Field crop: maize
Growth stage: 2
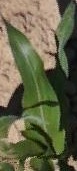
Species: maize